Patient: sex M, age 43
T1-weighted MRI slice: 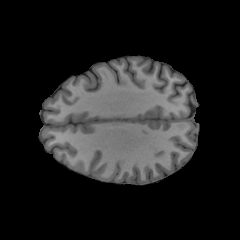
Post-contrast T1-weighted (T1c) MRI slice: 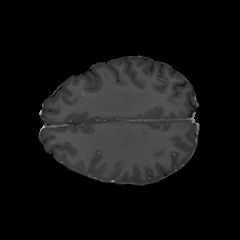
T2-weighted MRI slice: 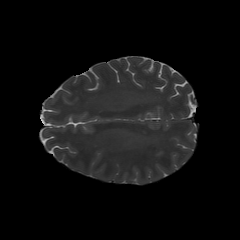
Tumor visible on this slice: no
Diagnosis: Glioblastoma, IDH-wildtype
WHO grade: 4